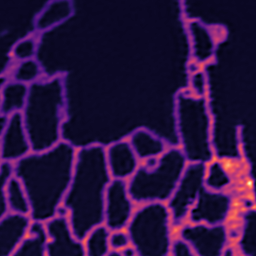
Label: Super-resolution ER image